Interaction volume radius: 5 \u00c5
Interaction volume height: 25 \u00c5
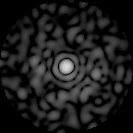
Disorder parameter: 0.8721